Field crop: tomato
Growth stage: 2
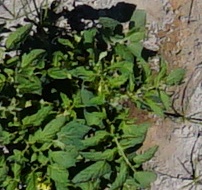
Species: tomato